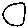
Label: circle